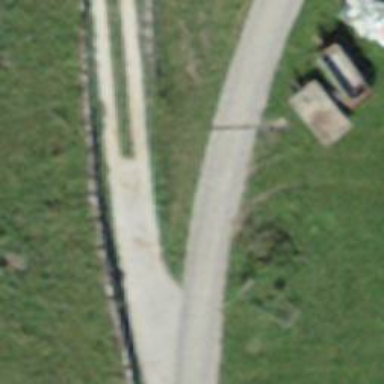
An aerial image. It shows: Well-maintained track road of grade 1.